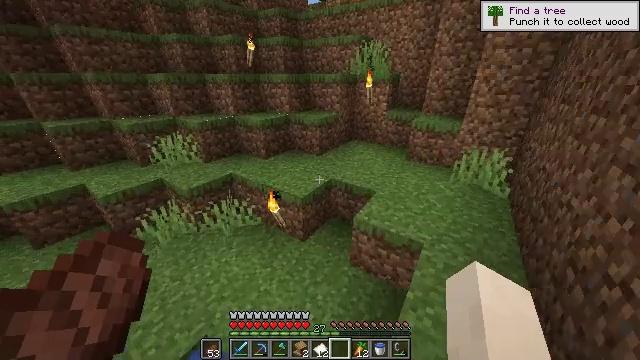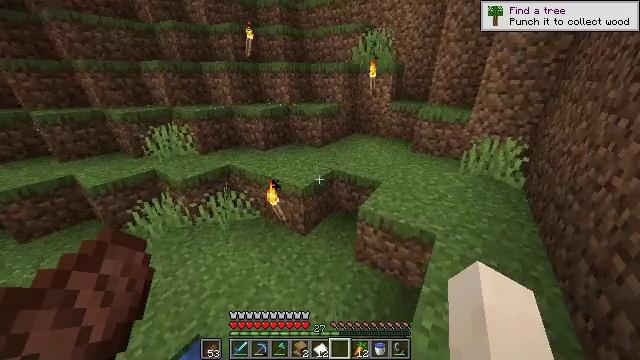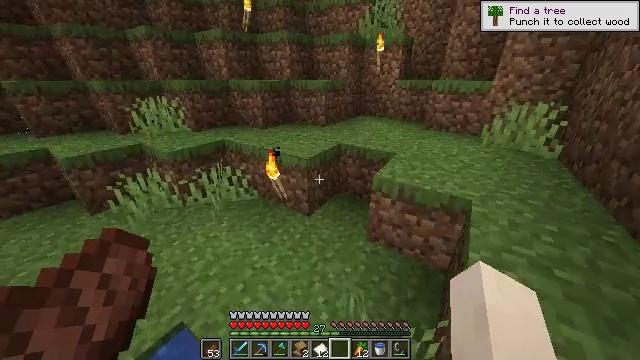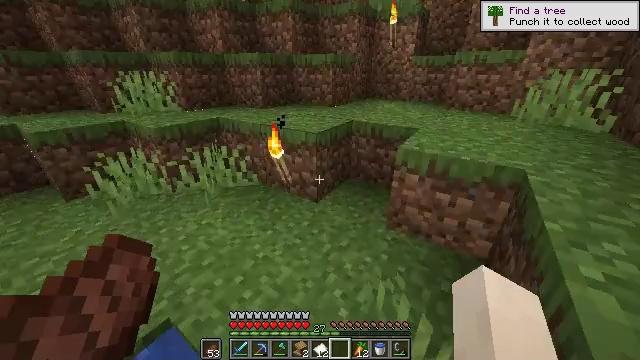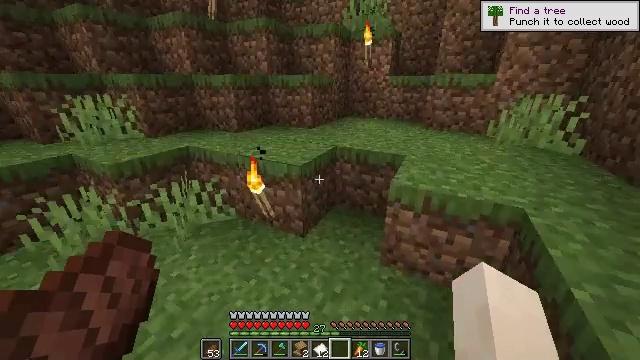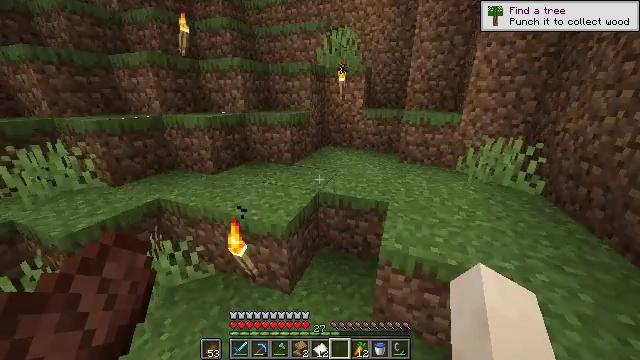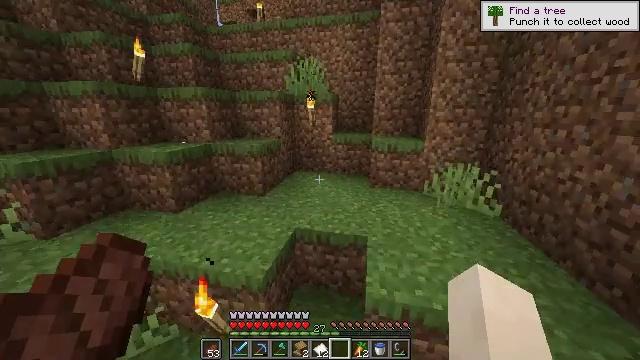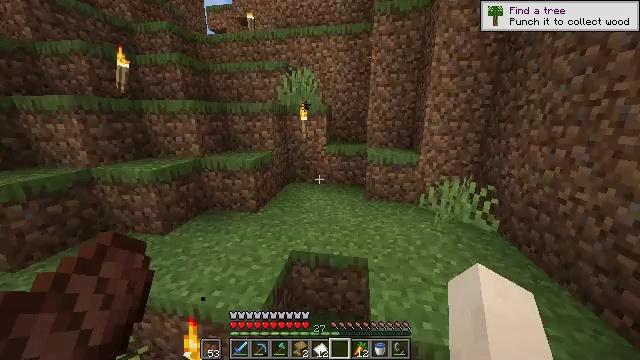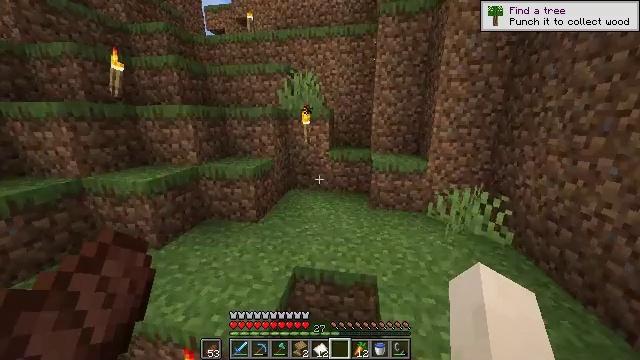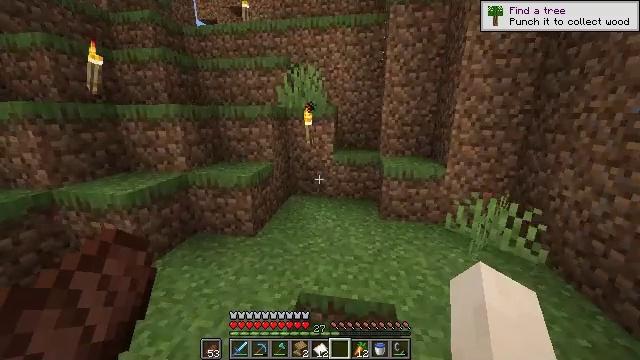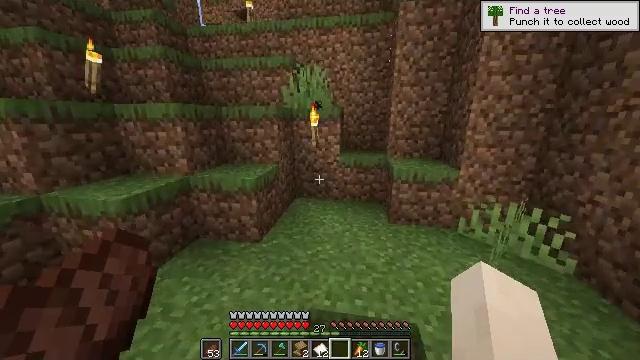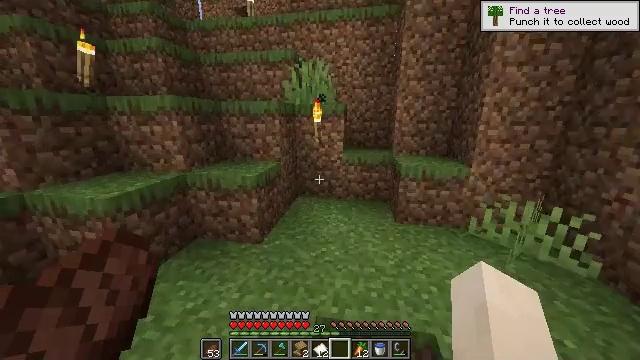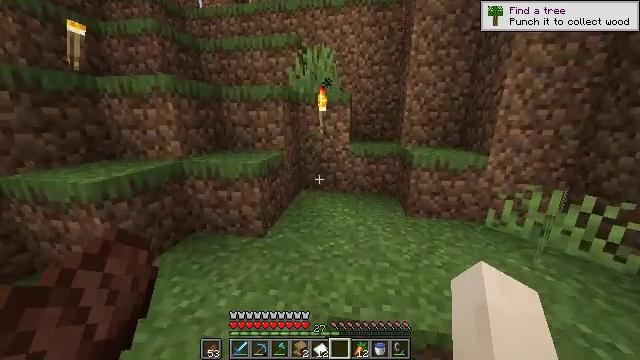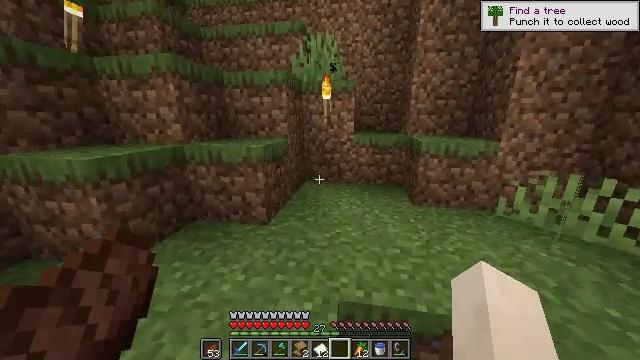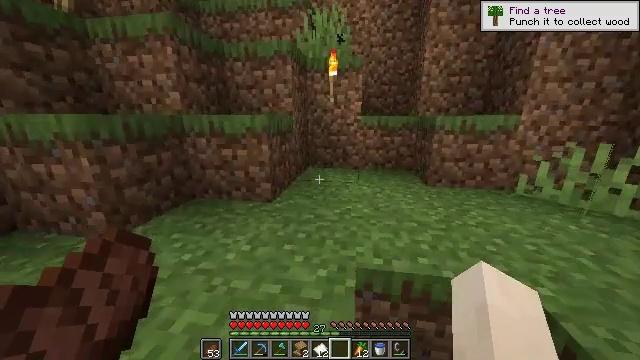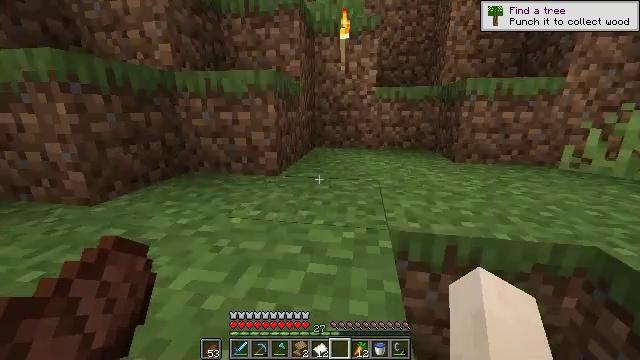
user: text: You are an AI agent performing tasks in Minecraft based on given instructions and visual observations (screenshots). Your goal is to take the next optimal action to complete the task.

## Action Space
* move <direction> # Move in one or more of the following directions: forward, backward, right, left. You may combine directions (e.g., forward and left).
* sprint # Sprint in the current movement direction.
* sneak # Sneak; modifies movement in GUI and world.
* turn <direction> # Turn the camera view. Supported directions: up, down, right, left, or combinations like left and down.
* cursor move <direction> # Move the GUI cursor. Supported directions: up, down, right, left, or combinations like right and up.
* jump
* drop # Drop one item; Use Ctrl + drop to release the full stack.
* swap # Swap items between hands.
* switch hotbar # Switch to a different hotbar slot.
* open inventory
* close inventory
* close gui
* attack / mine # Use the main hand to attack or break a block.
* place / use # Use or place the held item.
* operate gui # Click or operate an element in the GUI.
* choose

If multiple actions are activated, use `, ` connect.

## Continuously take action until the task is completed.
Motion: motion action
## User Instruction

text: Attack the melon to collect it.
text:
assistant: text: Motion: move forward, sprint, jump
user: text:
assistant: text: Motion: move forward, sprint, jump
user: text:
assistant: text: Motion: move forward, sprint, jump
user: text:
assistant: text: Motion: move forward, sprint, turn right and up, jump
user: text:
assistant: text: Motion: move forward, sprint, turn right and up, jump
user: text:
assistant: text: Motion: move forward, sprint, turn right and up, jump
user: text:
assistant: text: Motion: move forward, sprint, turn right and up, jump
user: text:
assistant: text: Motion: move forward, sprint, jump
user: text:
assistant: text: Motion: move forward, sprint, jump
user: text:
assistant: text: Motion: move forward, sprint, jump
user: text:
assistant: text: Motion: move forward, sprint, jump
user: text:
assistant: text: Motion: move forward, sprint, jump
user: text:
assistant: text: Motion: move forward, sprint, jump
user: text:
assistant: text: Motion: move forward, sprint, jump
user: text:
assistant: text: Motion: move forward, sprint, jump
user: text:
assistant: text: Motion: move forward, sprint, turn left and down, jump
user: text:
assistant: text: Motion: move forward, sprint, turn left, jump
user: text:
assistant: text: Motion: move forward, sprint, jump
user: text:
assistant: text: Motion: move forward, sprint, jump
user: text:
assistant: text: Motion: move forward, sprint, jump
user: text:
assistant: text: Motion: move forward, sprint, jump
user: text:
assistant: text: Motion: move forward, sprint, jump
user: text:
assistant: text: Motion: move forward, sprint, turn right and down, jump
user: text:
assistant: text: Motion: move forward, sprint, turn left and up, jump
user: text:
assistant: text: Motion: move forward, sprint, turn right and up, jump
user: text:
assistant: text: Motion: move forward, sprint, jump
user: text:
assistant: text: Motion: move forward, sprint, jump
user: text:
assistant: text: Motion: move forward, sprint, turn left, jump
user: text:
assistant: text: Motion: move forward, sprint, turn left and up, jump
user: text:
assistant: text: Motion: move forward, sprint, turn left and up, jump